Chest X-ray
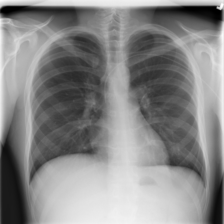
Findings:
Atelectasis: negative
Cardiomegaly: negative
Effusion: negative
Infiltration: negative
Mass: negative
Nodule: negative
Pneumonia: negative
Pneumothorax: negative
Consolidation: negative
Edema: negative
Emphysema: negative
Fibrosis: negative
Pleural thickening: negative
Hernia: negative